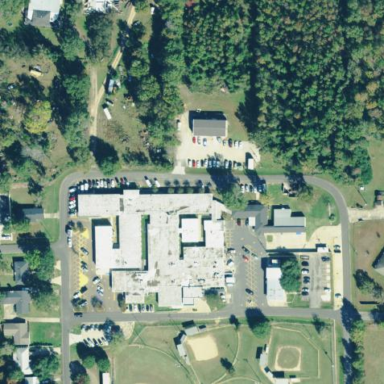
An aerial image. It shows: Healthcare facility identified as hospital.